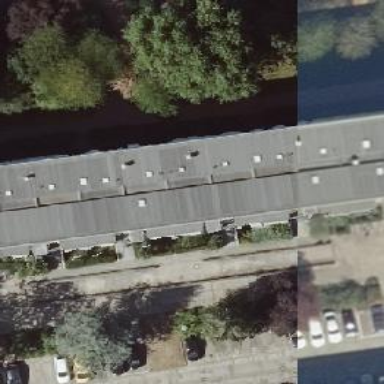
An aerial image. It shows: Building with apartments and flat roof.